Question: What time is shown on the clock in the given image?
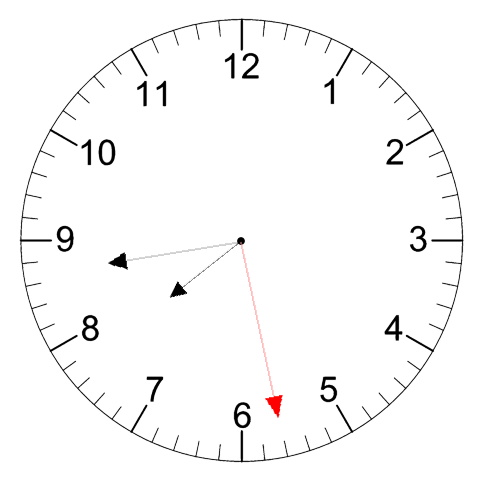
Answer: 07:43:28